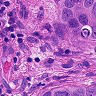
Metastatic tissue present: yes